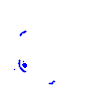
Particle: electron